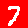
Digit: 7